Question: I am trying to develop an application where I want to include openstreetmaps. I decided to try mapbox for this.
I am trying to import data from a osm.pbf file. I have a multiprocessor system capabable of doing a lot of work but in the middle of the import it just seem to stop working. Do I just have to wait or is there an error?
'''
ubuntu@ip-xx-xx-xx-xx:~/Documents/mapbox-osm-bright-5f237ac/shp$ sudo imposm -U postgres -d osm -m /home/ubuntu/Documents/mapbox-osm-bright-5f237ac/imposm-mapping.py --read --write --optimize --concurrency 10 --cache-dir /mnt/cache --overwrite-cache --deploy-production-tables /mnt/cc/sweden-latest.osm.pbf
loading /home/ubuntu/Documents/mapbox-osm-bright-5f237ac/imposm-mapping.py as mapping
password for postgres at localhost:
[11:30:54] ## reading /mnt/cc/sweden-latest.osm.pbf
[11:30:54] coords: 17545k nodes: 350k ways: 2506k relations: 17k (estimated)
[11:32:02] coords: 26272k nodes: 101k ways: 28k relations: 0k
'''
Then I press Ctrl-C after a long time
'''
^CProcess CacheWriterProcess-3:: 101k ways: 28k relations: 0k
Process CacheWriterProcess-5:
Traceback (most recent call last):
Traceback (most recent call last):
File "/usr/lib/python2.7/multiprocessing/process.py", line 258, in _bootstrap
File "/usr/lib/python2.7/multiprocessing/process.py", line 258, in _bootstrap
Process ParserProgress-1:
Traceback (most recent call last):
self.run()
self.run()
File "/usr/local/lib/python2.7/dist-packages/imposm/reader.py", line 123, in run
File "/usr/local/lib/python2.7/dist-packages/imposm/reader.py", line 123, in run
File "/usr/lib/python2.7/multiprocessing/process.py", line 258, in _bootstrap
data = self.queue.get()
data = self.queue.get()
File "/usr/lib/python2.7/multiprocessing/queues.py", line 117, in get
File "/usr/lib/python2.7/multiprocessing/queues.py", line 117, in get
res = self._recv()
res = self._recv()
KeyboardInterrupt
KeyboardInterrupt
self.run()
File "/usr/local/lib/python2.7/dist-packages/imposm/util/__init__.py", line 54, in run
log_statement = self.queue.get()
File "/usr/lib/python2.7/multiprocessing/queues.py", line 117, in get
Process CacheWriterProcess-2:
Traceback (most recent call last):
File "/usr/lib/python2.7/multiprocessing/process.py", line 258, in _bootstrap
res = self._recv()
KeyboardInterrupt
self.run()
File "/usr/local/lib/python2.7/dist-packages/imposm/reader.py", line 123, in run
data = self.queue.get()
File "/usr/lib/python2.7/multiprocessing/queues.py", line 117, in get
res = self._recv()
KeyboardInterrupt
Process CacheWriterProcess-4:
Traceback (most recent call last):
File "/usr/lib/python2.7/multiprocessing/process.py", line 258, in _bootstrap
self.run()
File "/usr/local/lib/python2.7/dist-packages/imposm/reader.py", line 123, in run
Traceback (most recent call last):
File "/usr/local/bin/imposm", line 9, in <module>
data = self.queue.get()
File "/usr/lib/python2.7/multiprocessing/queues.py", line 117, in get
load_entry_point('imposm==2.5.0', 'console_scripts', 'imposm')()
File "/usr/local/lib/python2.7/dist-packages/imposm/app.py", line 253, in main
res = self._recv()
KeyboardInterrupt
reader.read(arg)
File "/usr/local/lib/python2.7/dist-packages/imposm/reader.py", line 88, in read
parser.parse(filename)
File "/usr/local/lib/python2.7/dist-packages/imposm/parser/simple.py", line 62, in parse
return self.parse_pbf_file(filename)
File "/usr/local/lib/python2.7/dist-packages/imposm/parser/simple.py", line 73, in parse_pbf_file
return self._parse(filename, PBFMultiProcParser)
File "/usr/local/lib/python2.7/dist-packages/imposm/parser/simple.py", line 140, in _parse
time.sleep(0.001)
KeyboardInterrupt
Process Process-6:
Traceback (most recent call last):
File "/usr/lib/python2.7/multiprocessing/process.py", line 258, in _bootstrap
self.run()
File "/usr/lib/python2.7/multiprocessing/process.py", line 114, in run
self._target(*self._args, **self._kwargs)
File "/usr/local/lib/python2.7/dist-packages/imposm/parser/simple.py", line 113, in parse_it
parser.parse(input)
File "/usr/local/lib/python2.7/dist-packages/imposm/parser/pbf/multiproc.py", line 70, in parse
pos_queue.put(pos)
File "/usr/lib/python2.7/multiprocessing/queues.py", line 311, in put
if not self._sem.acquire(block, timeout):
KeyboardInterrupt
'''
Now just working 2-3% and never seem to finnish, any ideas?

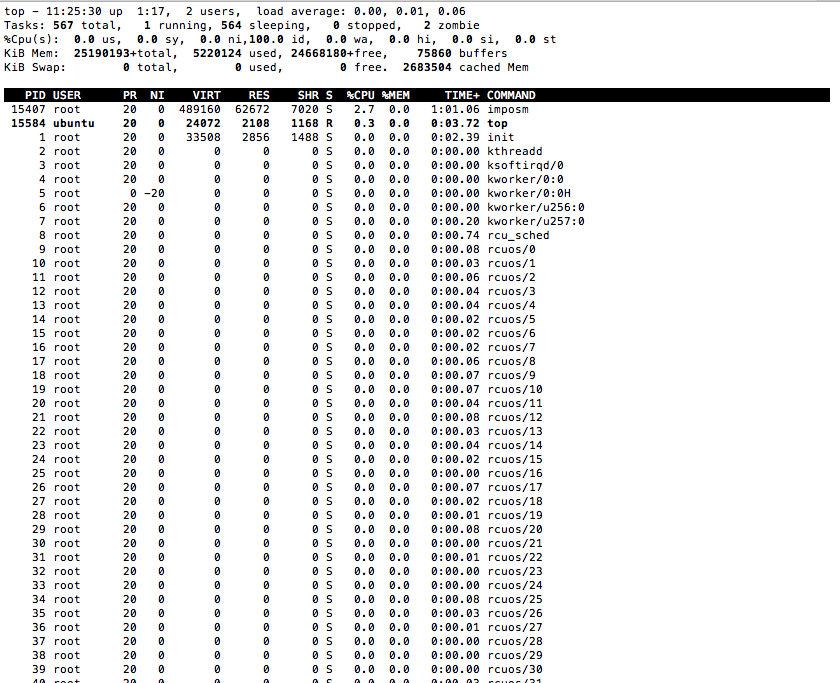
Answer: This is because of a bug in imposm. To install a patch to fix it:
'''
pip install https://github.com/omniscale/imposm-parser/tarball/master
'''